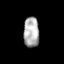
Tissue: skin
Cell type: Epithelial cells
Senescence score: 0.2207
Nuclear area (px): 467
Mean DAPI intensity: 173.319